Question: I have a background image with many details, and I need to apply some kind of css/html filter to have this effect:

(left side with a layer effect over it, right side without)
(example was applied with photoshop).
Already tried to overlay an image with opacity, but can't reproduce the same thing.
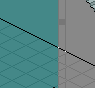
Answer: That filter can be reproduced by using a multiply blend mode. To get the effect, use 'mix-blend-mode: multiply' on an overlay element, like this:
'''
div {
position: absolute;
width: 100px;
height: 100px;
}
#div1 {
background-color: gray;
border: solid black 3px;
}
#div2 {
background-color: teal;
top: 40px;
left: 40px;
mix-blend-mode: multiply;
}
'''
'''
<!-- Underlying div -->
<div id="div1">
</div>
<!-- Overlay div -->
<div id="div2">
</div>
'''
JSFiddle Version: <URL>